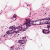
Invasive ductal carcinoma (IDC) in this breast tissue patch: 0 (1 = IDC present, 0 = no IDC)